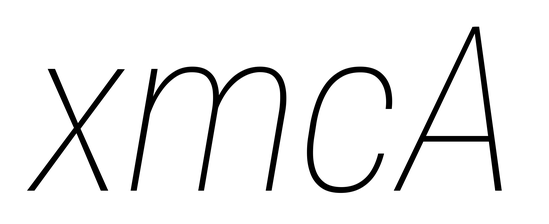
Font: Roboto-Italic_Condensed_Thin_Italic